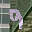
Label: 9